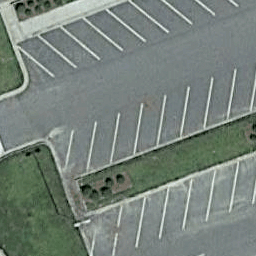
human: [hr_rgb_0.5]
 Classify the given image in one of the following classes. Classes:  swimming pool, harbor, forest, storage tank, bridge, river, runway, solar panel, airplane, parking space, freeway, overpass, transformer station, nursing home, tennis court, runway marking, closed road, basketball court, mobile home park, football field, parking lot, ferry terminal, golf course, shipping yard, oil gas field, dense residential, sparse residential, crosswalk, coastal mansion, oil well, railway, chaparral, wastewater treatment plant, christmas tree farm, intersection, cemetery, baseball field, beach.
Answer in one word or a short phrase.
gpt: parking space